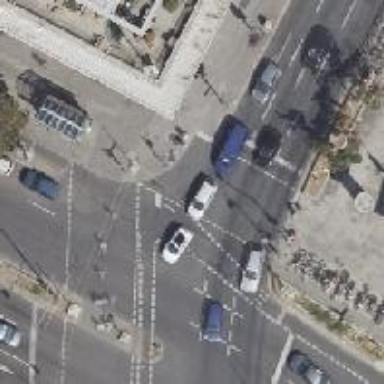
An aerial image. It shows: Road crossing with traffic signals.